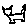
Label: cat